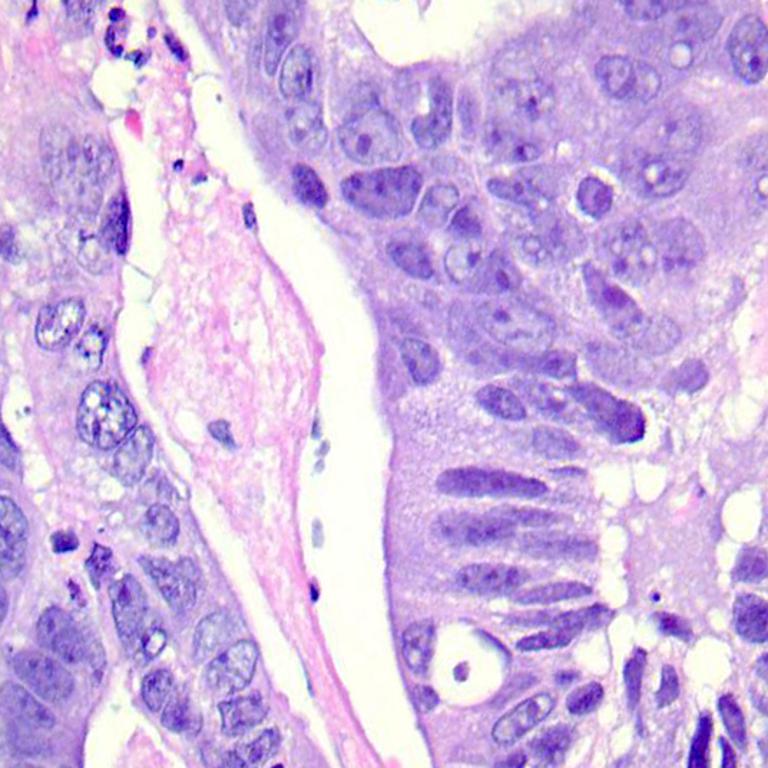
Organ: colon
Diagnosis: adenocarcinomas